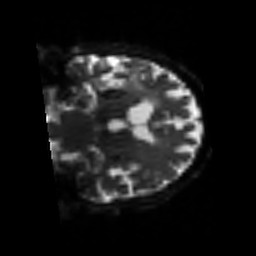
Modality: sbref
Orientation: coronal
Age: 75
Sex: male
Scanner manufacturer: siemens
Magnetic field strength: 3 T
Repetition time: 3.2 s
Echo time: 0.081 s